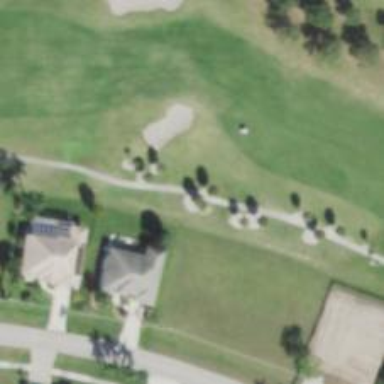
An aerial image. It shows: Service road designated as golf cart path.